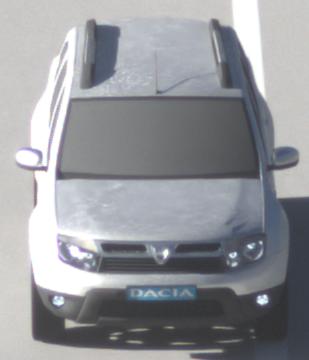
Make: Dacia
Model: Duster dCi 110 FAP
Detailed model: Duster (I)
Model produced from: 2010/06
Model produced until: 2013/11
Doors: 5
Color: white
Road condition: dry road
Daytime: morning or afternoon
Contrast: high contrast